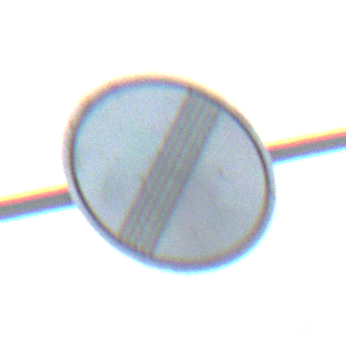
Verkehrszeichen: EndeSaemtlicherBegrenzungen
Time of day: SunriseSunset
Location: Outdoor (Nature)
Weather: PartlyCloudy
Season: NotSpecified
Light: Natural